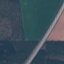
Land use / land cover class: Highway